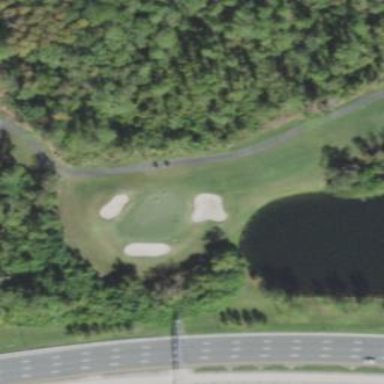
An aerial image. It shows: Golf fairway surrounded by grass.